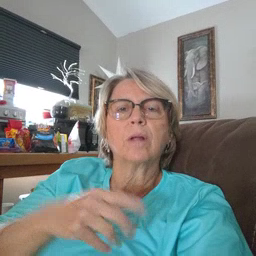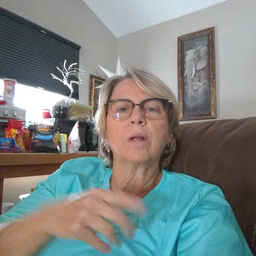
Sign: dog